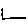
Label: line